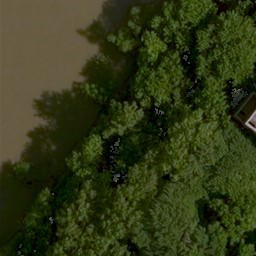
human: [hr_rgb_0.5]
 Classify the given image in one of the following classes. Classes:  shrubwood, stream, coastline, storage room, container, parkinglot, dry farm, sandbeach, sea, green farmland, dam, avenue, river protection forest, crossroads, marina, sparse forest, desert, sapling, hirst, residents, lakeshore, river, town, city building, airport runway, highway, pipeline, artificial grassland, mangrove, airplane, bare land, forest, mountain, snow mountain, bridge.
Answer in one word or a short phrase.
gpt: river protection forest